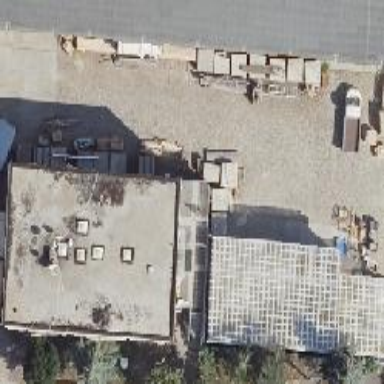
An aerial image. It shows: View of roof of building.